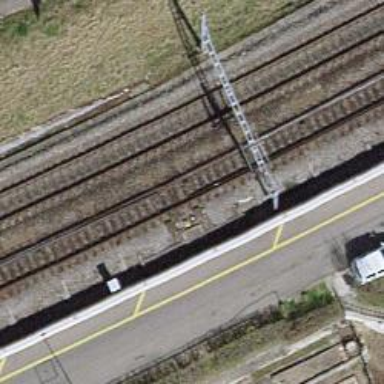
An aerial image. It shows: Railway switch.